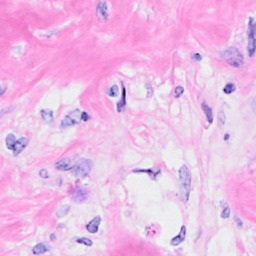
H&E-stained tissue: Breast